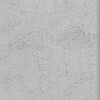
Atmospheric dust classification: not_dusty